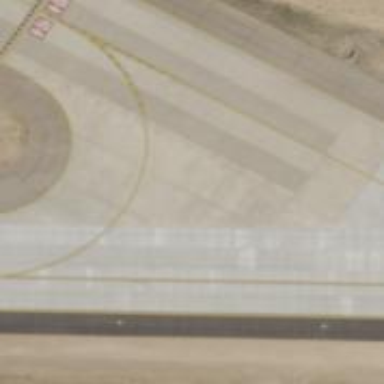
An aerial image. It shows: Image of taxiway at airport.